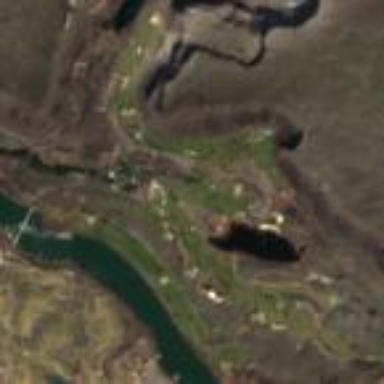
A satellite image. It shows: Golf course surrounded by greenery.